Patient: sex M, age 42
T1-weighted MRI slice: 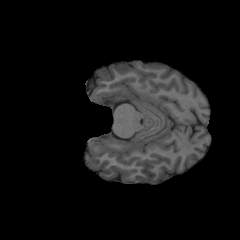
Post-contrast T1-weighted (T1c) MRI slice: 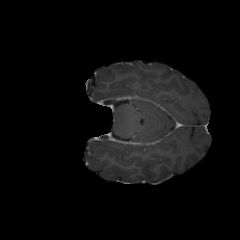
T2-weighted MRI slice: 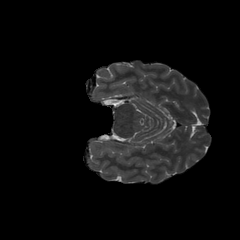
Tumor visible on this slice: no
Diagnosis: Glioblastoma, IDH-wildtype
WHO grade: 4